Field crop: maize
Growth stage: 1
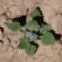
Species: chenopodium